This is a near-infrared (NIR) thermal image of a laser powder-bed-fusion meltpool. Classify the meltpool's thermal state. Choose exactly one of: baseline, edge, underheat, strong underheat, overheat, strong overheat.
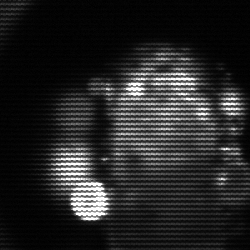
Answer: strong underheat